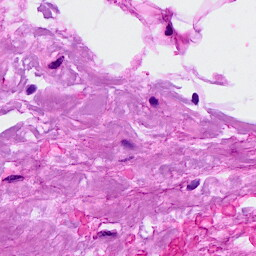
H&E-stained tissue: Breast